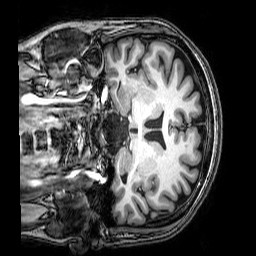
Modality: T1w
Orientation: coronal
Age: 47
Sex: female
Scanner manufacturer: philips
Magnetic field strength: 3 T
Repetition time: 0.008113 s
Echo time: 0.003709 s